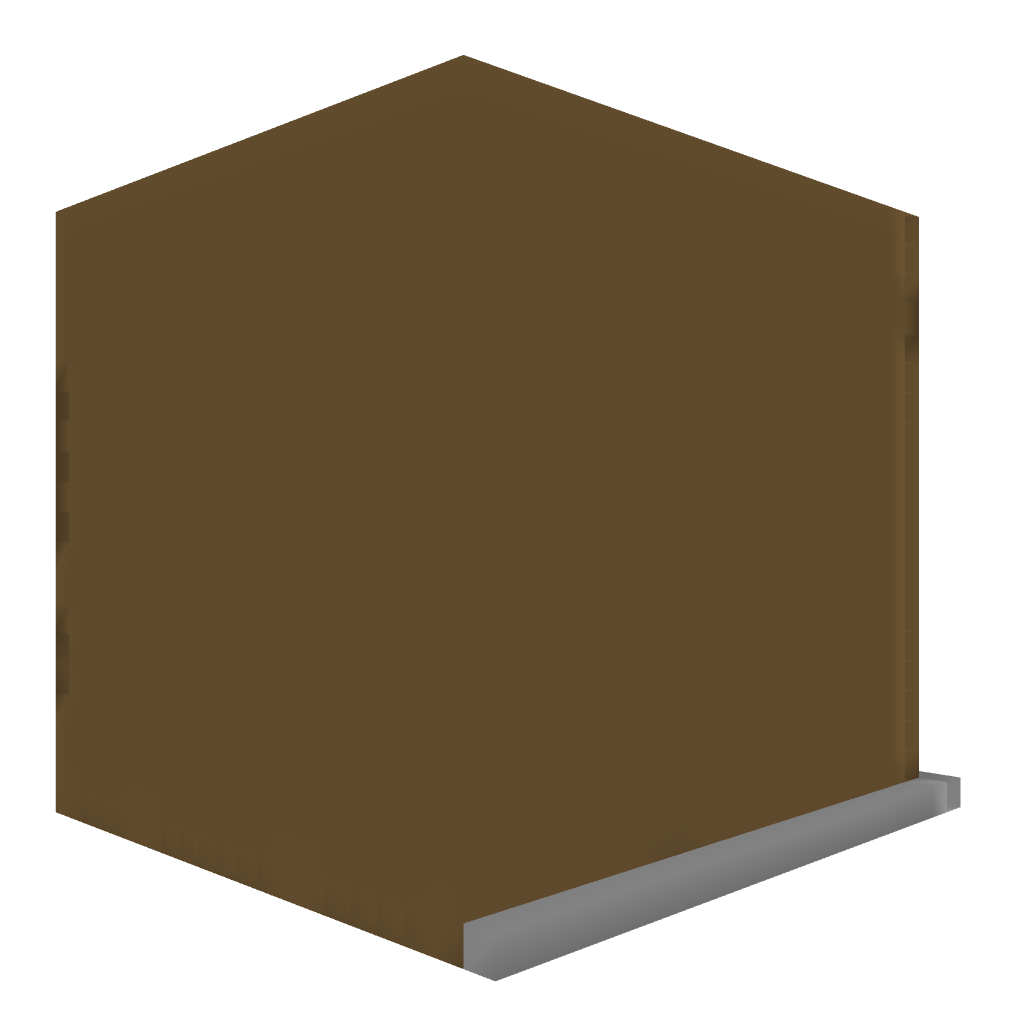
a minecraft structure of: My House By niero